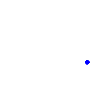
Particle: kaon